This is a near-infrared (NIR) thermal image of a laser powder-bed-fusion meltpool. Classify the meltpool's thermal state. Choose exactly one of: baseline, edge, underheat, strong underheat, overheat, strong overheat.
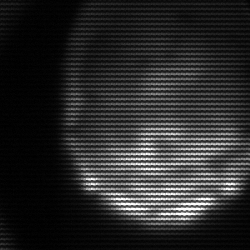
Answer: edge